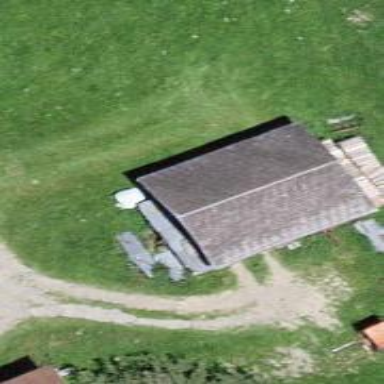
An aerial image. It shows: Rural barn.